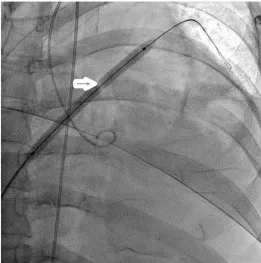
(C) The atrial septum was dilated with a 6 mm x 8 cm balloon (white arrow).
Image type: radiology (x_ray)